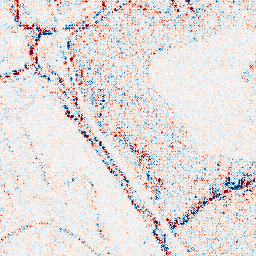
Category: wavelet
Decomposition family: wavelet_biorthogonal
Decomposition parameters: wavelet: bior2.4
level: 1
Upsampling method: quadratic
Upsampling parameters: scale: 4
Upsampling scale: 4